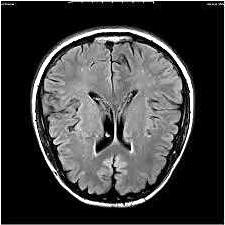
Label: notumor